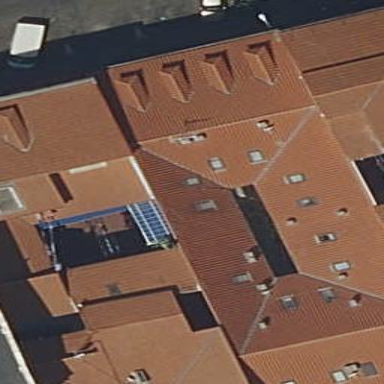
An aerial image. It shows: Red apartments with red-brown roofs.